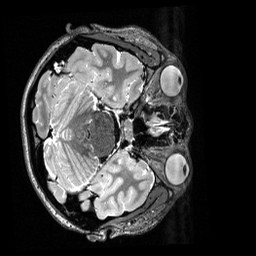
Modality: T2w
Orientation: axial
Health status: healthy
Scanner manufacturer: siemens
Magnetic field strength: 3 T
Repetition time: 3.2 s
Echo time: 0.565 s